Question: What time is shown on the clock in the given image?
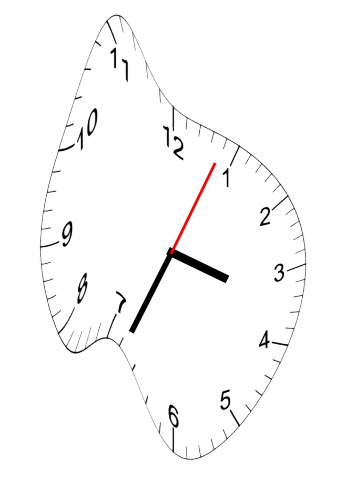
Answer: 03:34:04